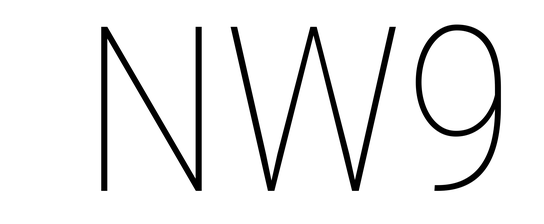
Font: Roboto_Condensed_Thin